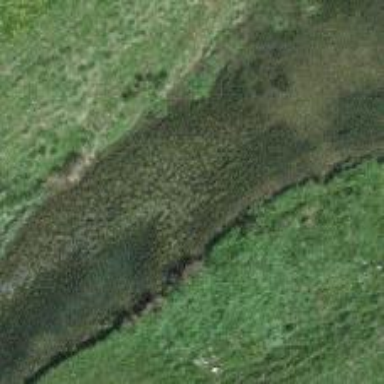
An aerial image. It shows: Pond with natural water.